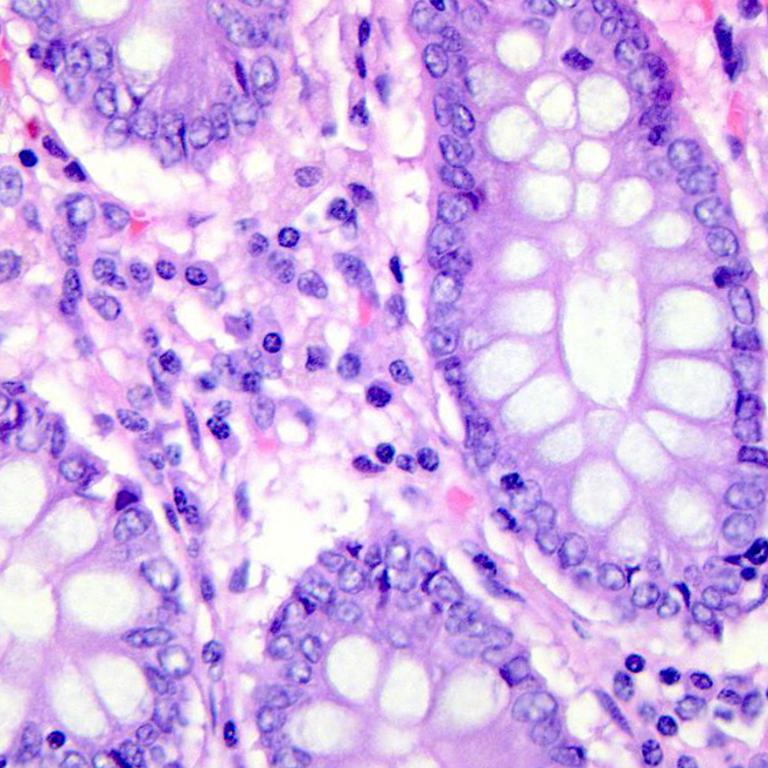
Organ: colon
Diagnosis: benign